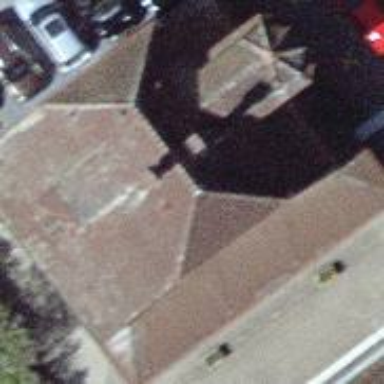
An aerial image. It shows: Train station building.